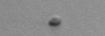
Label: nanoplankton_mix